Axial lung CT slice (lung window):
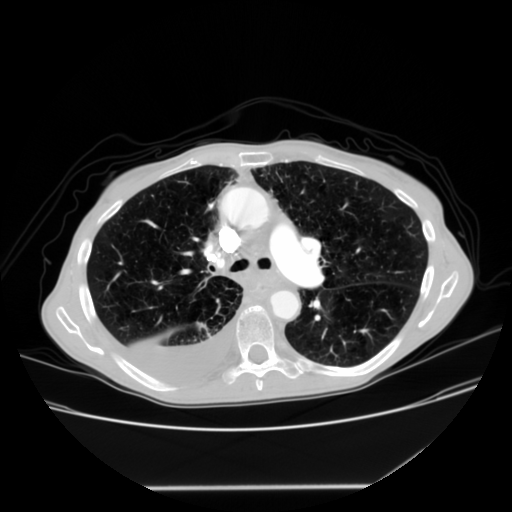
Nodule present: no